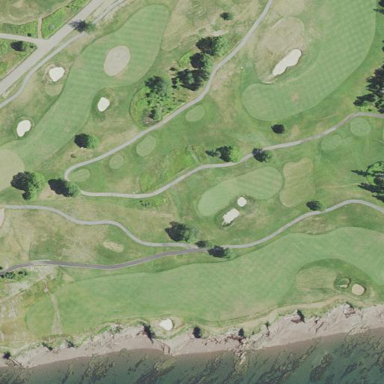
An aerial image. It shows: Area with grass used as rough in golf course.